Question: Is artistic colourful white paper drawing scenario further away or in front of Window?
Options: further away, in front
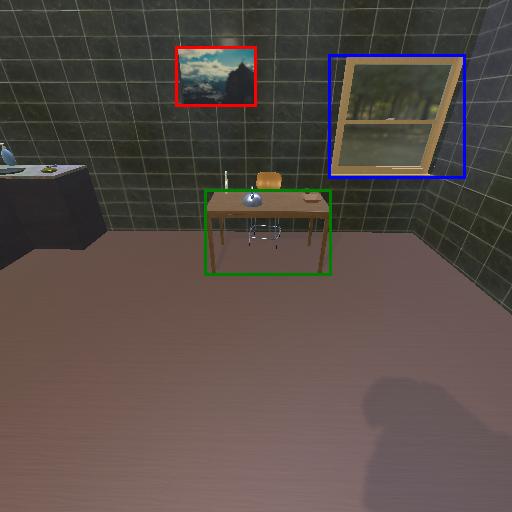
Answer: further away